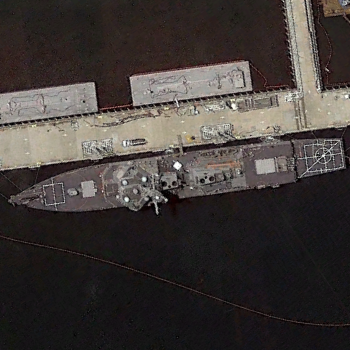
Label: destroyer